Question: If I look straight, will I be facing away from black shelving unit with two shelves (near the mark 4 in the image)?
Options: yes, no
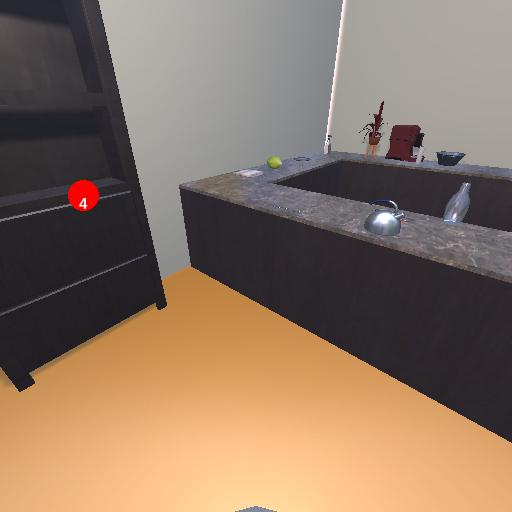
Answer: yes